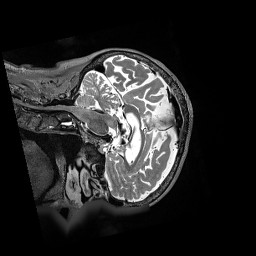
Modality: T2w
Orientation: sagittal
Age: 89
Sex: female